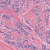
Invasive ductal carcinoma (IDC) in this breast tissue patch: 1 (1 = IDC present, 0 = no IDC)